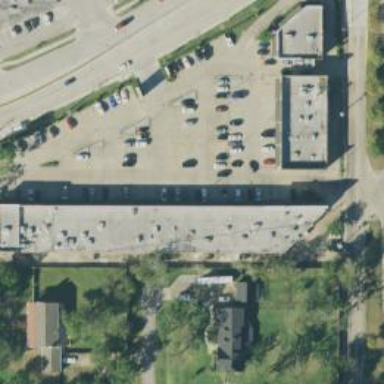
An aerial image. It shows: Healthcare clinic.